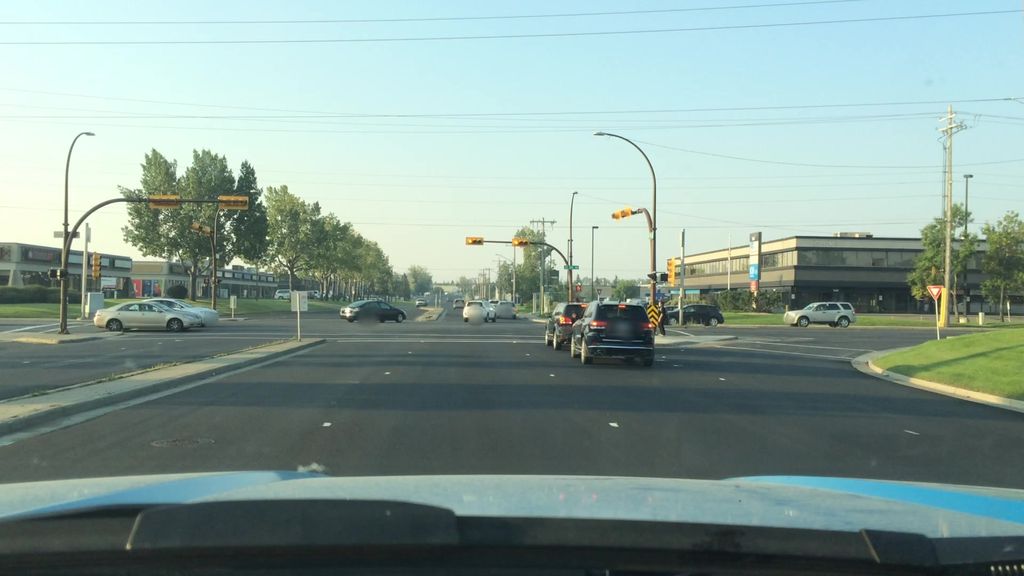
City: calgary